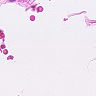
Metastatic tissue present: no